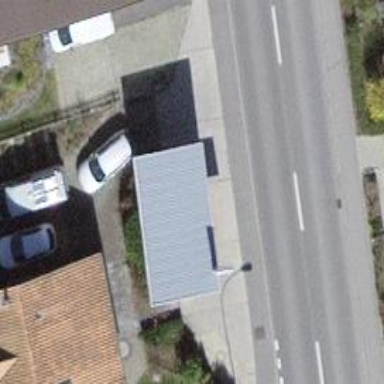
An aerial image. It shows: Fuel station.